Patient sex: F
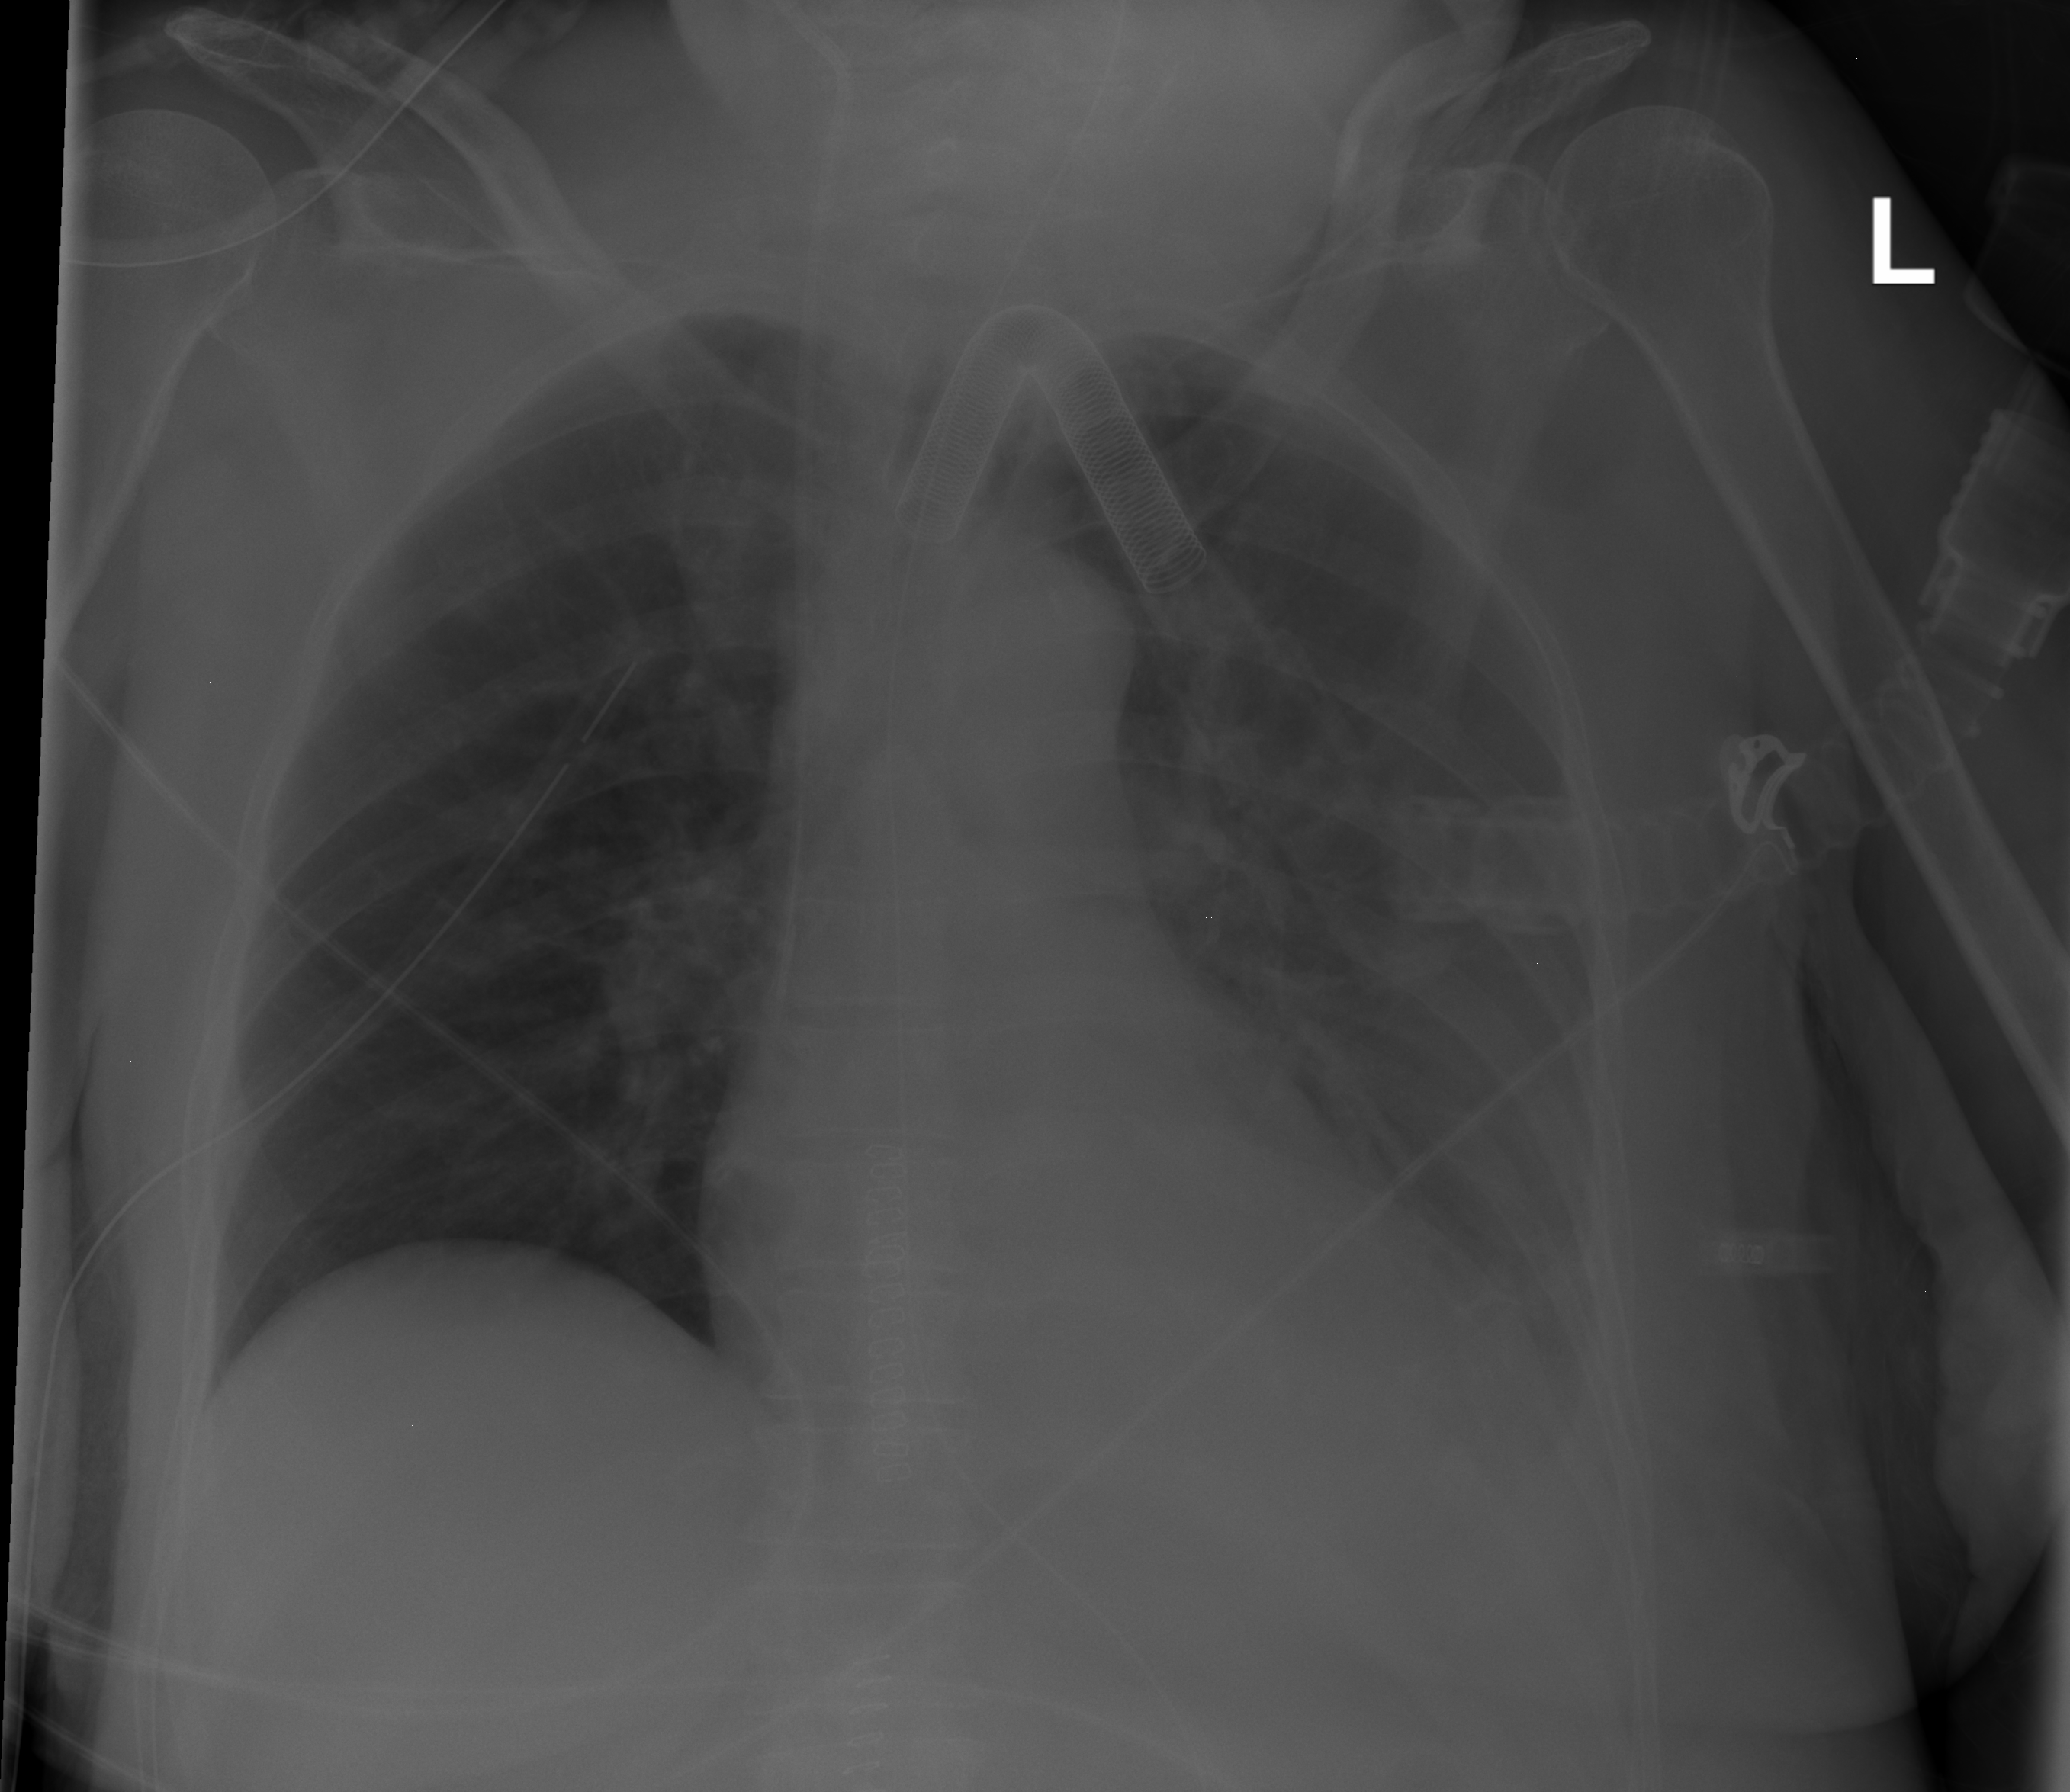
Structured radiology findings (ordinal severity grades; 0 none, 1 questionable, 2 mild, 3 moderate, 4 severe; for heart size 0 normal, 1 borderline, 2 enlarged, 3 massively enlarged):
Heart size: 1
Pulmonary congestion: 0
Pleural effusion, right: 0
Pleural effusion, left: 2
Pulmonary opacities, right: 0
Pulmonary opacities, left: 0
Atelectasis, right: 0
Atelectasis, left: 0